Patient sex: M
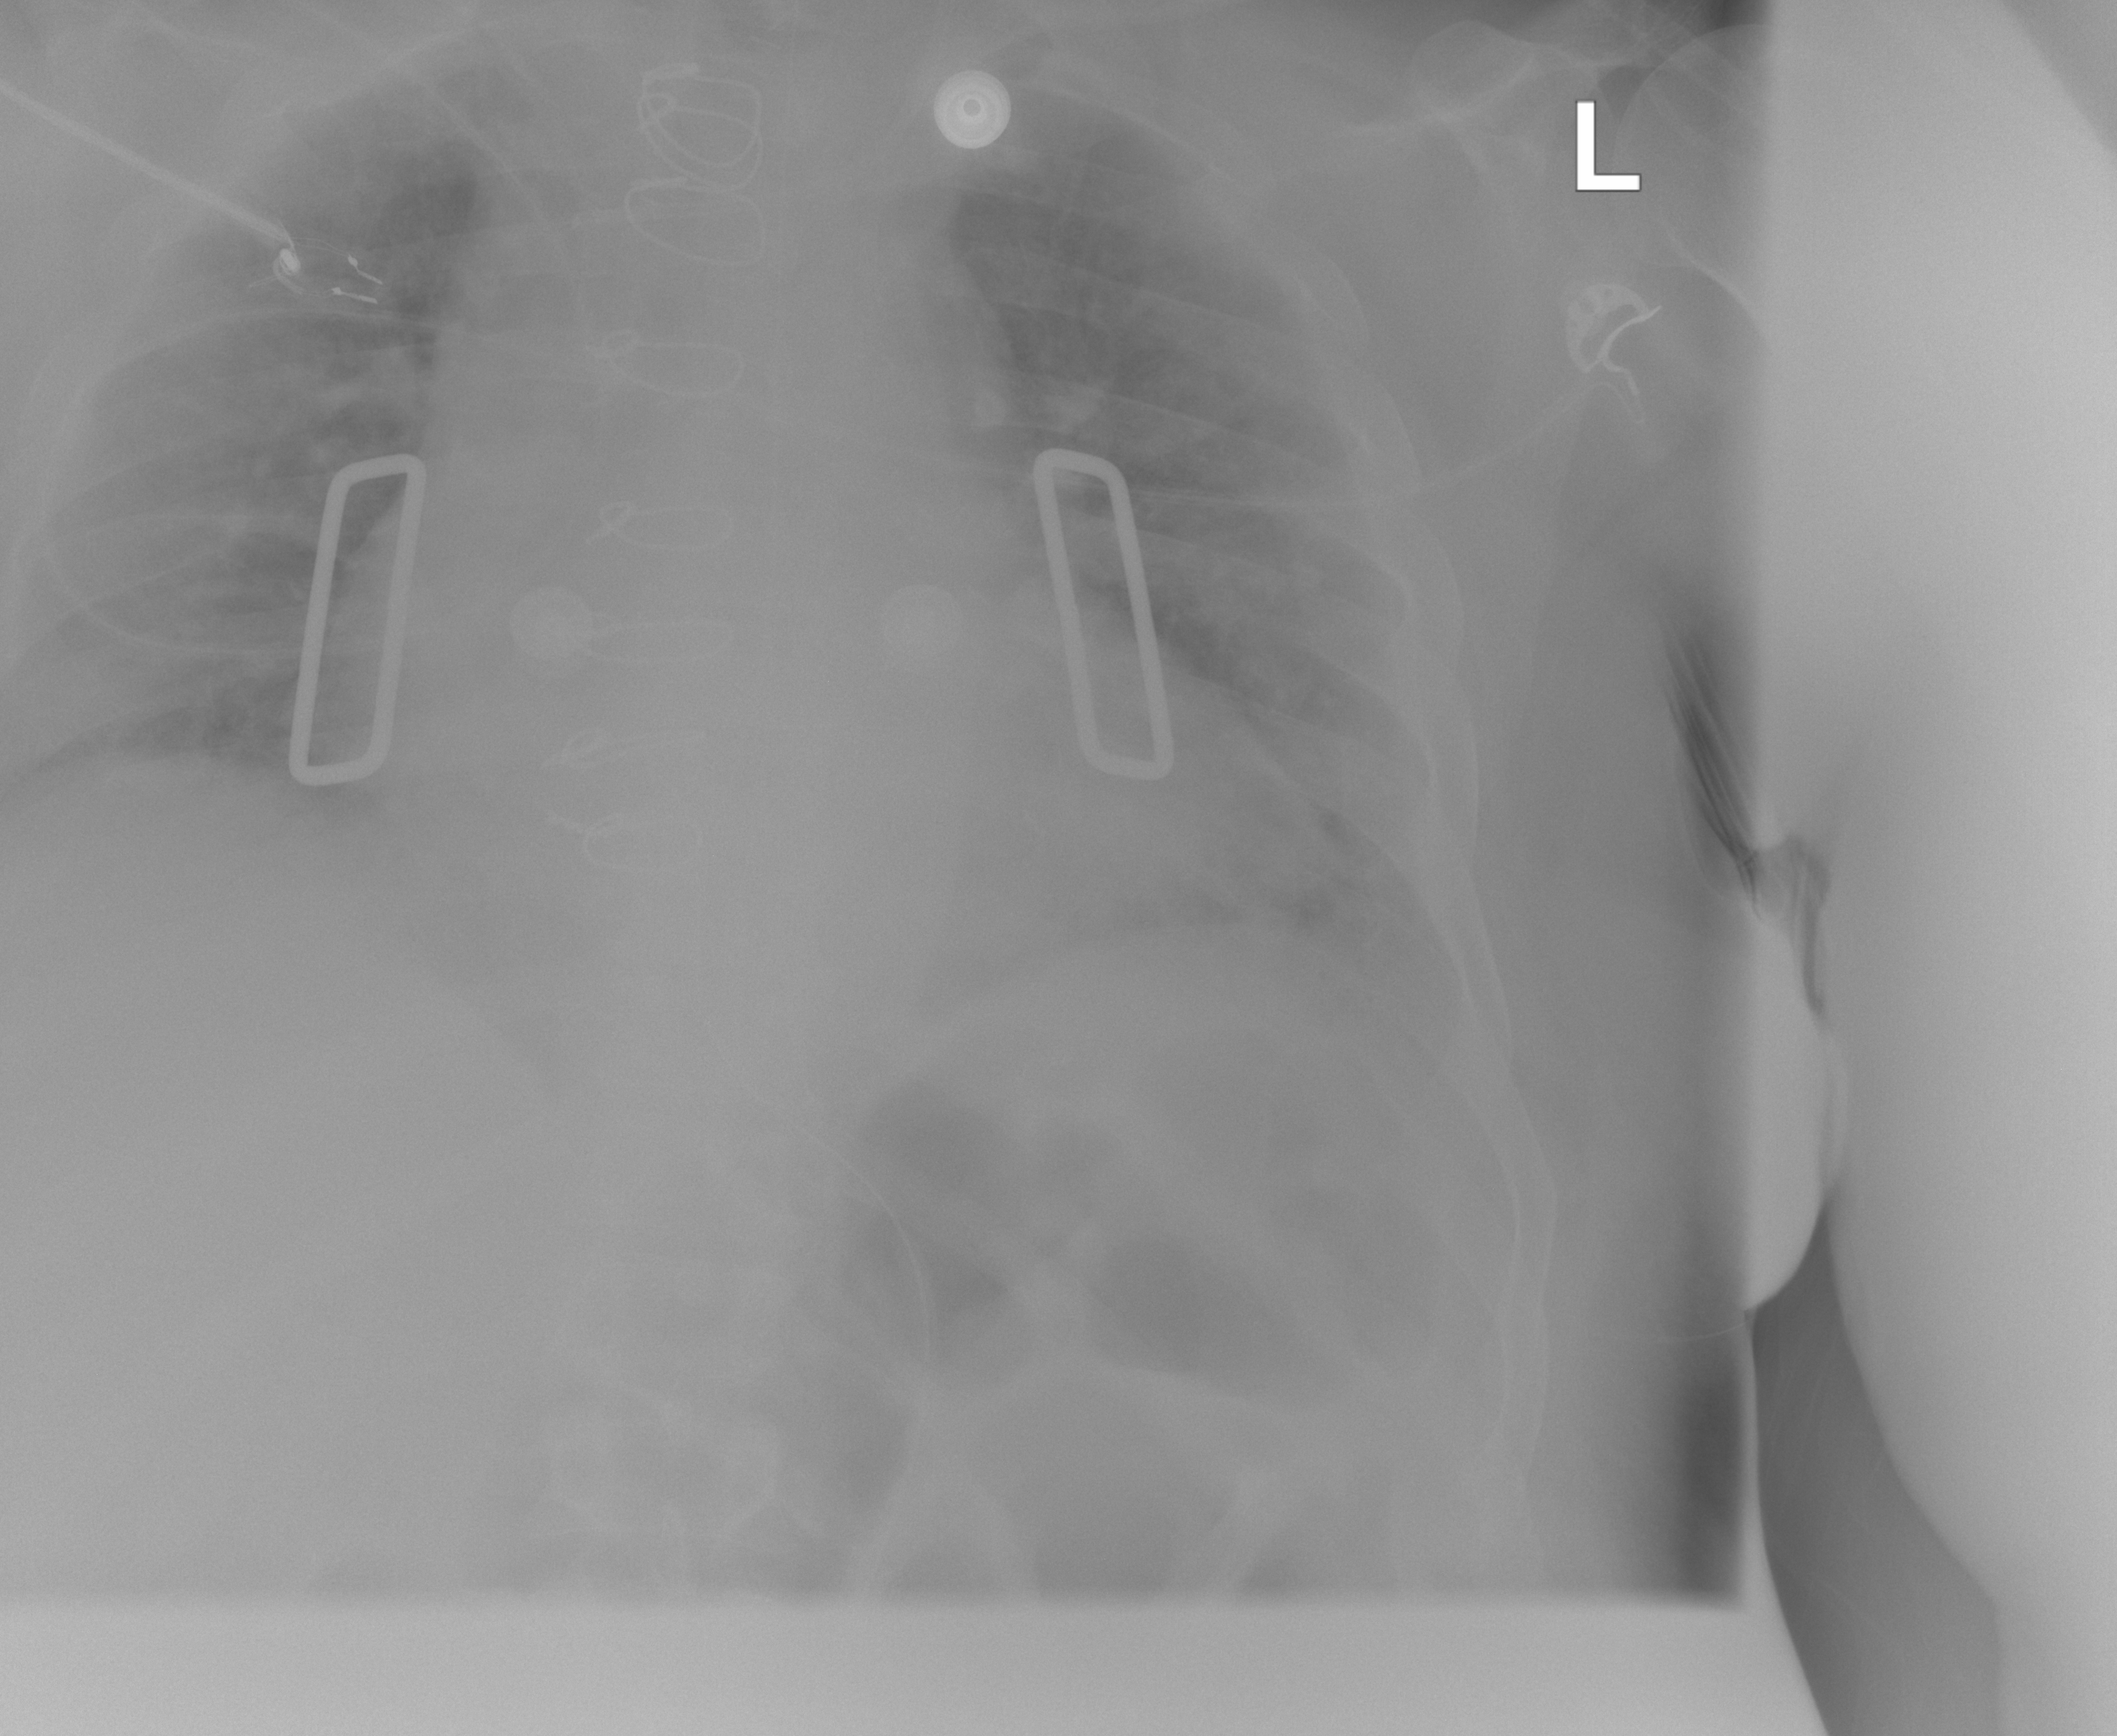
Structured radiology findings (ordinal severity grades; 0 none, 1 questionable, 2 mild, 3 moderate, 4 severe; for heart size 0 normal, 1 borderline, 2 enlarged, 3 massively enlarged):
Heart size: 2
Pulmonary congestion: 2
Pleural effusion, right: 0
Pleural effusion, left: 0
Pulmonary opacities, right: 0
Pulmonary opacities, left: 0
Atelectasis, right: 0
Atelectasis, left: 0